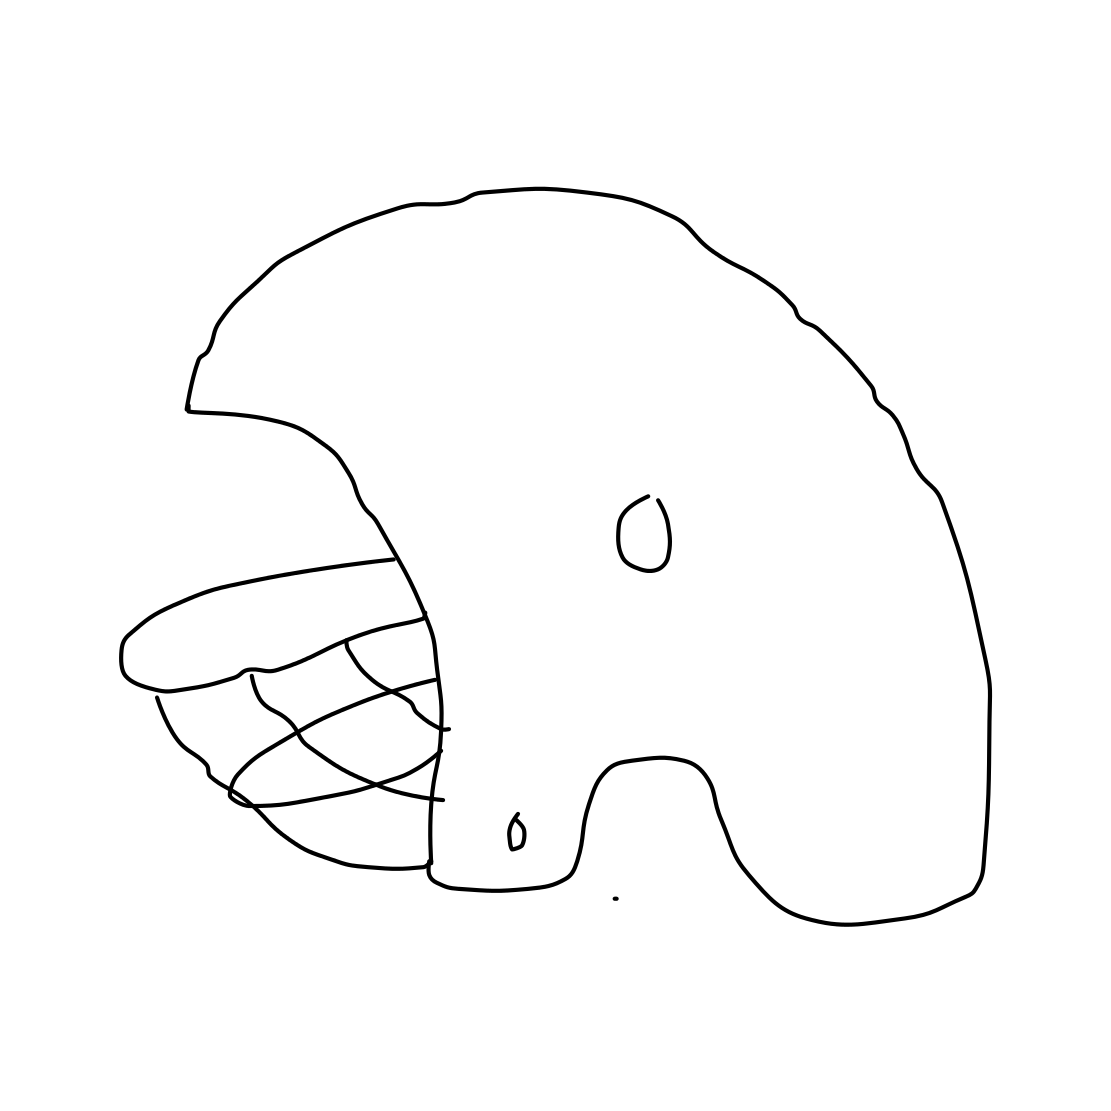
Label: helmet